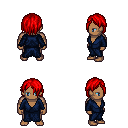
a pixel art fantasy rpg character, male body template, human, dark skin, blue robe, red pants, red bangs hairstyle, four views (front, back, left, right), 2x2 character sprite sheet, small pixel art, hard edges, no anti-aliasing